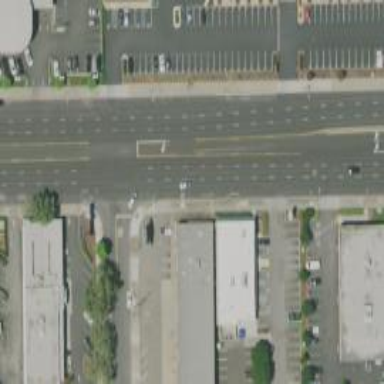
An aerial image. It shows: Solid stop line on the road marking.